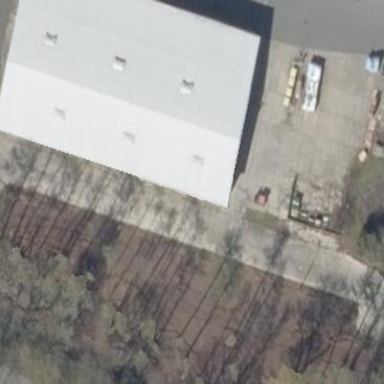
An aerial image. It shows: Industrial building.